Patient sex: F
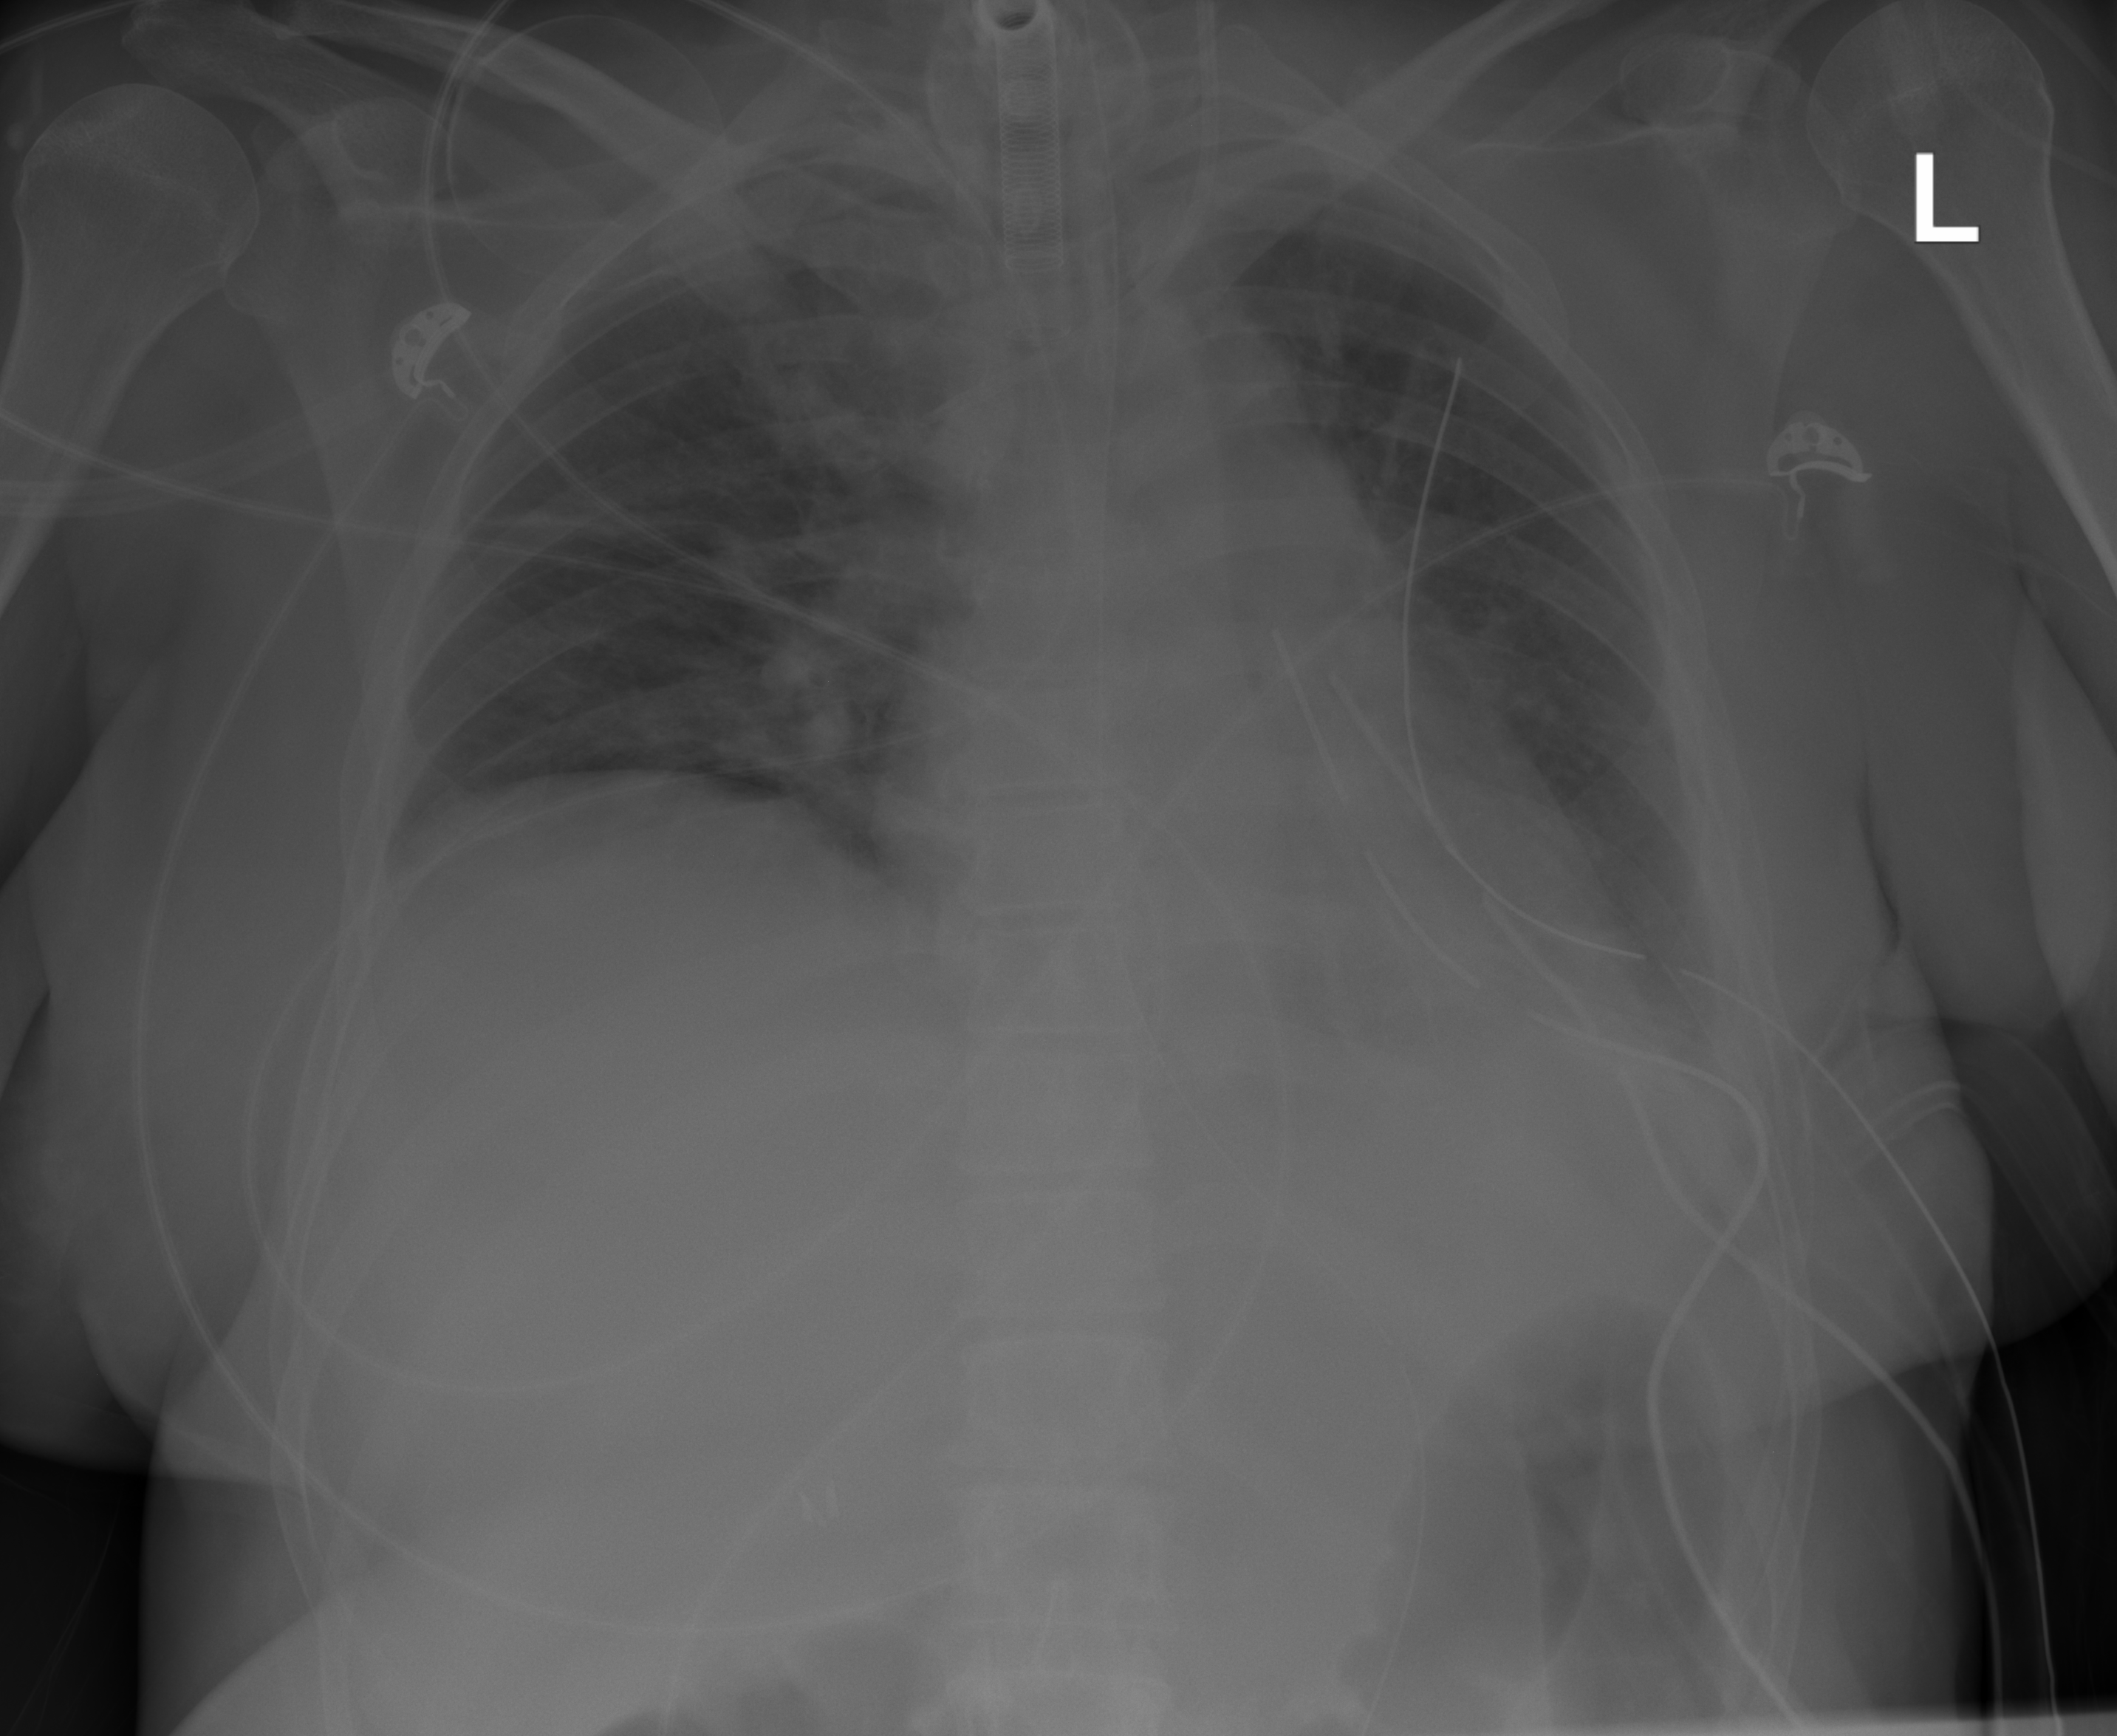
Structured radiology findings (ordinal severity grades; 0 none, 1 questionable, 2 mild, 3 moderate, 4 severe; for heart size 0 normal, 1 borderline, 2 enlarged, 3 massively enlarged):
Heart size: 1
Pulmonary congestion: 0
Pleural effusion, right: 2
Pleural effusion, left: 2
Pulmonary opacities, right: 2
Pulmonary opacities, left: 0
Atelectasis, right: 2
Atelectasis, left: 2